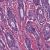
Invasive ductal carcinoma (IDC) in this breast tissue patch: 1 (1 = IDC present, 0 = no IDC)